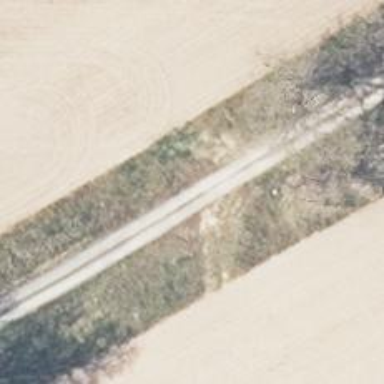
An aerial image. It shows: Gravel track with track type of grade3.